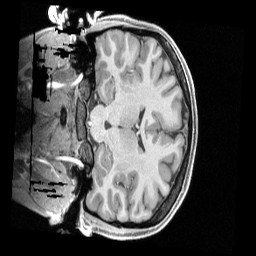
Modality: T1w
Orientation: coronal
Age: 22
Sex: female
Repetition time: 2.4 s
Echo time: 0.00222 s